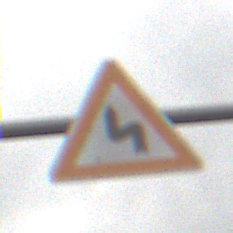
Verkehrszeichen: DoppelkurveZunaechstLinks
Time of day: MorningAfternoon
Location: Outdoor (Nature)
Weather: Overcast
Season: NotSpecified
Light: Natural